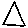
Label: triangle